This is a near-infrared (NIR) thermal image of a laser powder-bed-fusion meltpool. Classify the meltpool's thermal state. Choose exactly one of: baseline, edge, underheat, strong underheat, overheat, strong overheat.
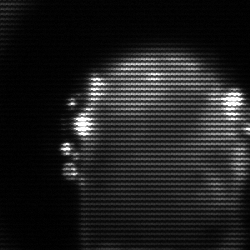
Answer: baseline